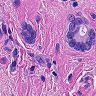
Metastatic tissue present: yes